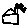
Label: house